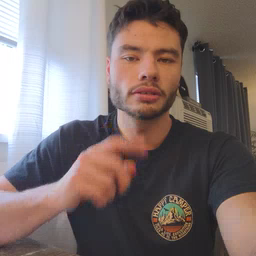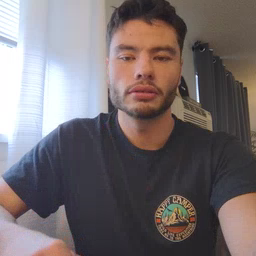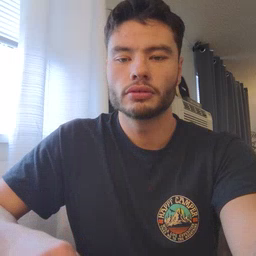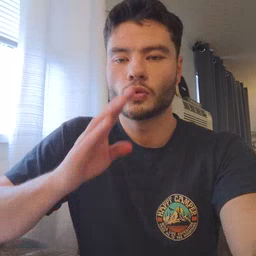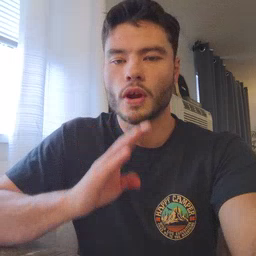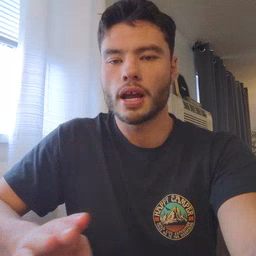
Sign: quiet